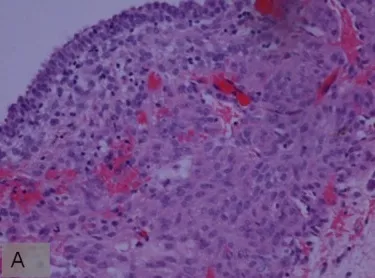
A. Lesional cells are perivascular and consist of polygonal and oval/spindle cells with amphophilic cytoplasm.
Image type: pathology (h&e)